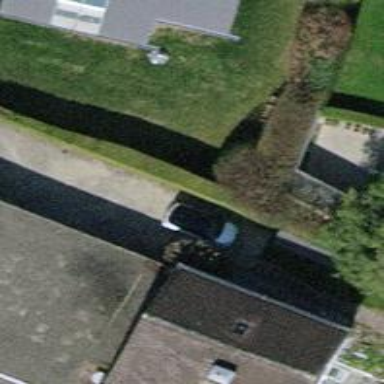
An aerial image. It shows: Hedge barrier.